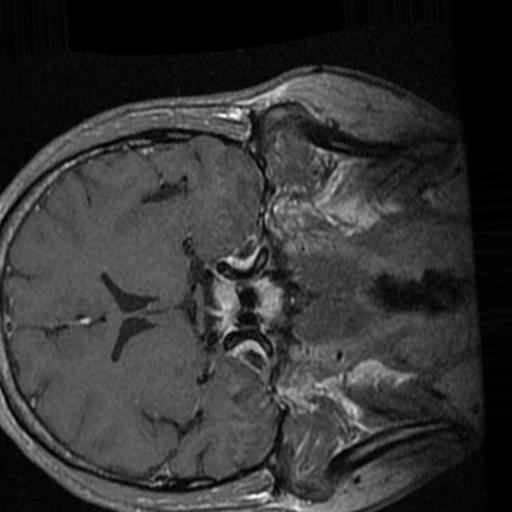
Label: brain_tumor